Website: bh-photo
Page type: address-validator
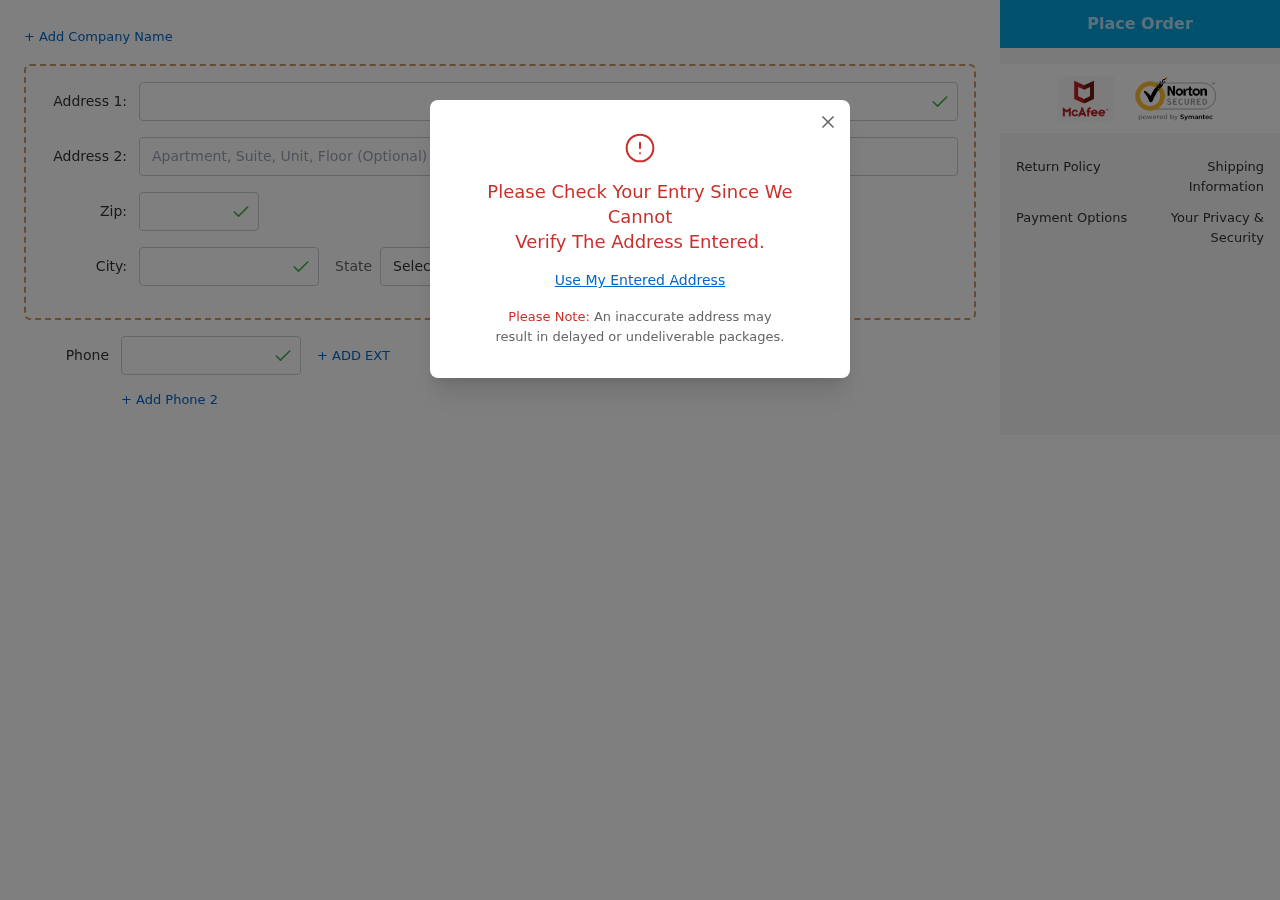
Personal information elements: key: PII_CITY
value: South Jillview
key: PII_PHONE
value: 2024542788
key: PII_POSTCODE
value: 30718
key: PII_STATE_ABBR
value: PA
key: PII_STREET
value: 7077 York Ramp
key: PII_STREET2
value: Suite 060